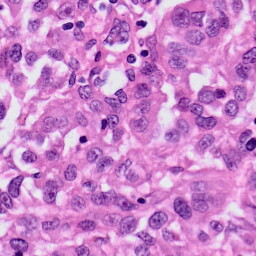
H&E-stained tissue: Skin